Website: lowes
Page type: review-order
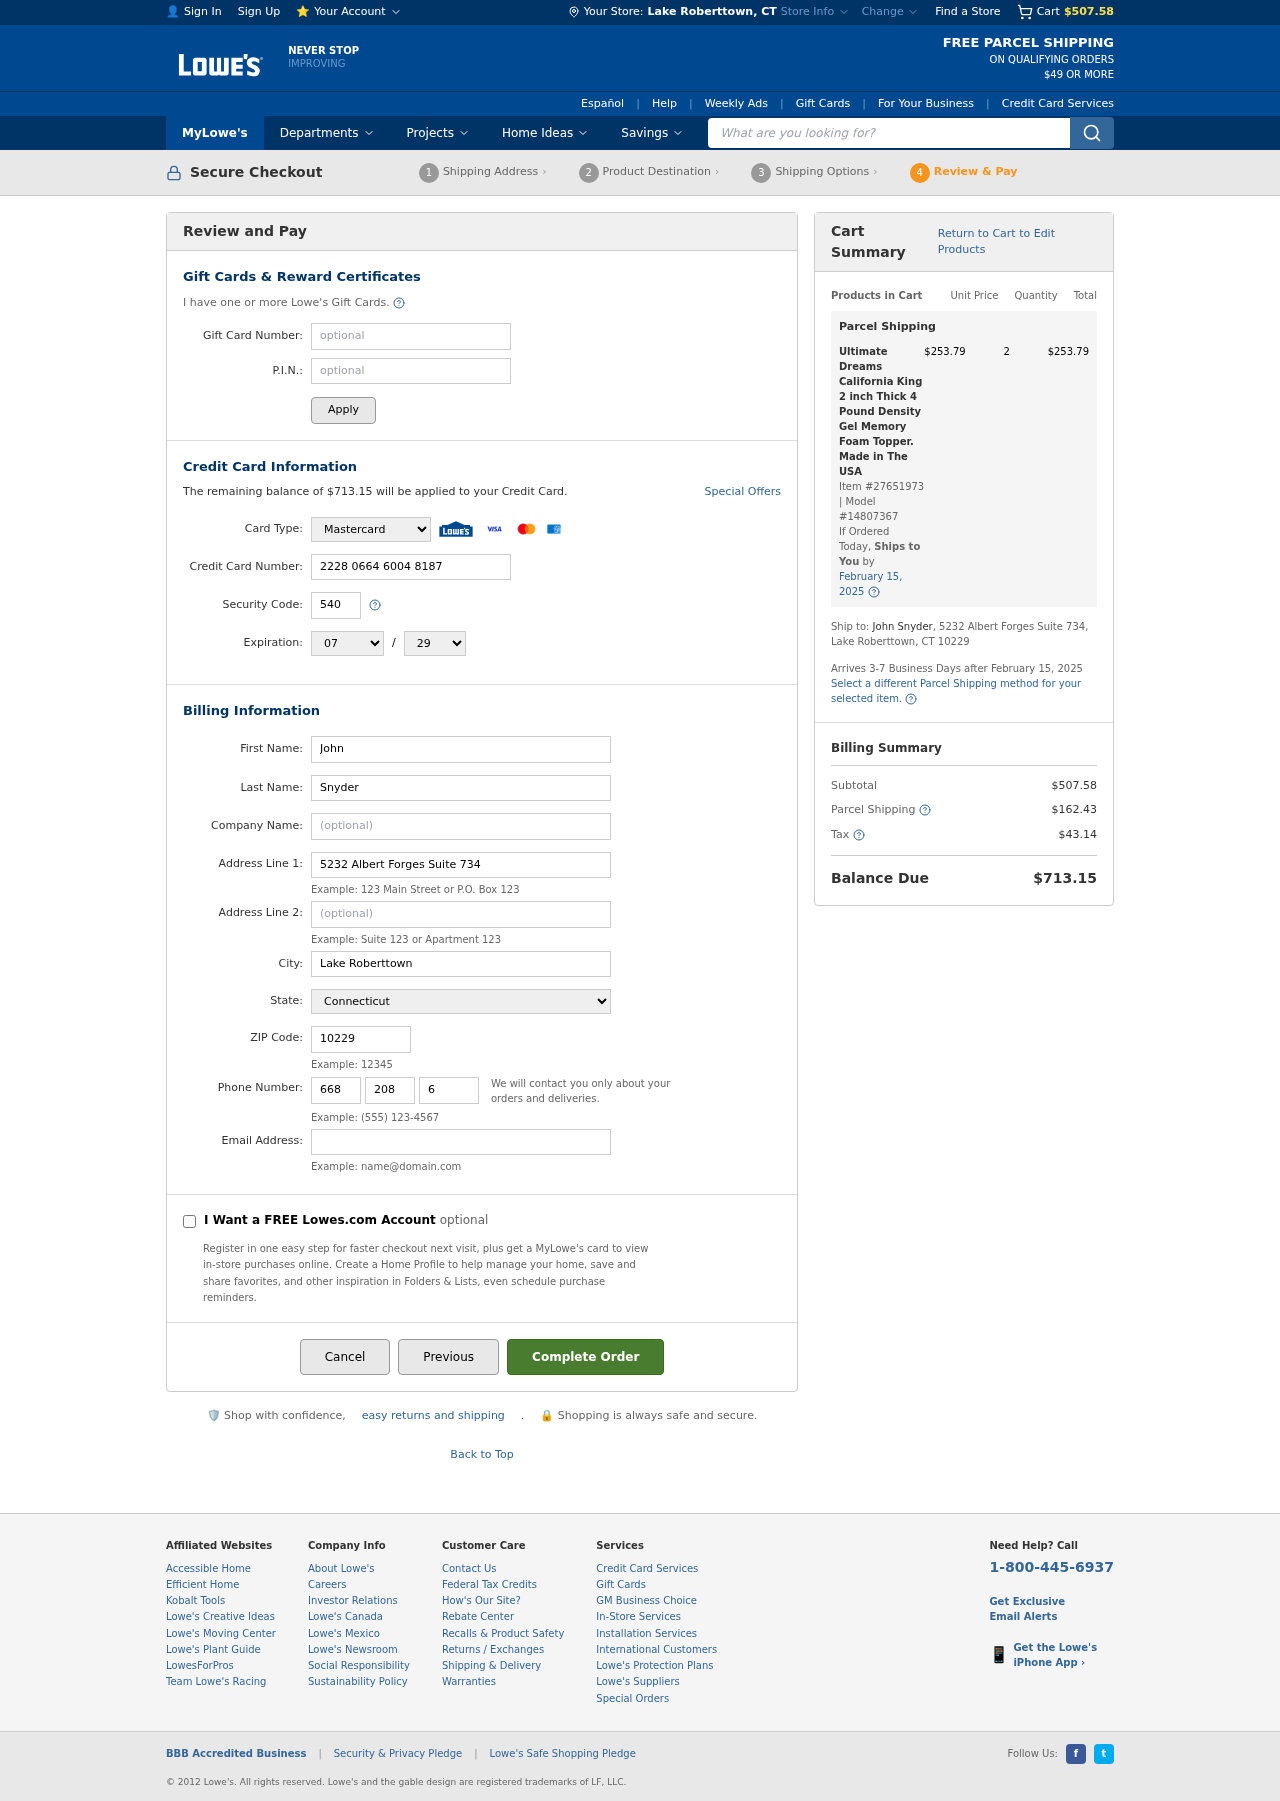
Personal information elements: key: PII_CARD_CVV
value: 540
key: PII_CARD_EXPIRY_MONTH
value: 07
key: PII_CARD_EXPIRY_YEAR
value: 29
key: PII_CARD_NUMBER
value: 2228 0664 6004 8187
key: PII_CARD_TYPE
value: Mastercard
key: PII_CITY
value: Lake Roberttown
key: PII_CITY_STATE
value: Lake Roberttown, CT
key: PII_EMAIL
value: jsnyder@gmail.com
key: PII_FIRSTNAME
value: John
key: PII_LASTNAME
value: Snyder
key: PII_PHONE_AREA
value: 668
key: PII_PHONE_PREFIX
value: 208
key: PII_PHONE_SUFFIX
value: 6435
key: PII_POSTCODE
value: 10229
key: PII_STATE
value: Connecticut
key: PII_STREET
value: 5232 Albert Forges Suite 734
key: PII_STREET2
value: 5232 Albert Forges Suite 734
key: PII_FULLNAME2
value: John Snyder
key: PII_STATE_ABBR
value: CT
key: PII_POSTCODE_FULL
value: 10229
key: PII_CITY_STATE_ZIP
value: Lake Roberttown, CT 10229
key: PII_POSTCODE_NUMERIC
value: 10229
Product elements: key: PRODUCT1_NAME
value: Ultimate Dreams California King 2 inch Thick 4 Pound Density Gel Memory Foam Topper. Made in The USA
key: PRODUCT1_PRICE
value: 253.79
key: PRODUCT1_QUANTITY
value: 2
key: PRODUCT1_ITEM_NUMBER
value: Item #27651973
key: PRODUCT1_MODEL_NUMBER
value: Model #14807367
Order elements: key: ORDER_SUBTOTAL
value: $507.58
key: ORDER_BALANCE_DUE
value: $713.15
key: ORDER_SHIPPING_DATE
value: February 15, 2025
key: ORDER_ITEM_TOTAL
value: $253.79
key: ORDER_SHIPPING_DATE2
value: February 15, 2025
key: ORDER_SHIPPING_COST
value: $162.43
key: ORDER_TAX
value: $43.14
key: ORDER_TOTAL
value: $713.15
Search elements: key: HEADER_SEARCH
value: What are you looking for?